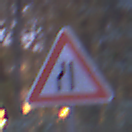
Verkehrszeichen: EinseitigVerengteFahrbahnLinks
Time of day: Night
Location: Outdoor (Suburban)
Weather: PartlyCloudy
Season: NotSpecified
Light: Artificial